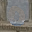
Label: 0